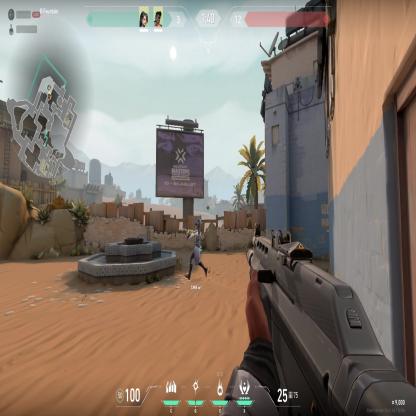
Label: teammate